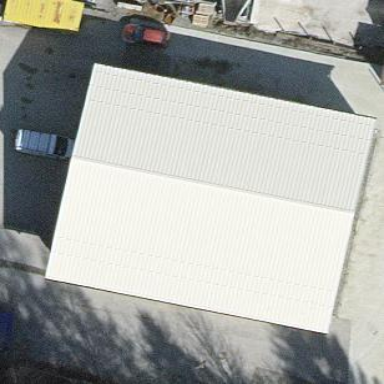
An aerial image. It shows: Hangar building.